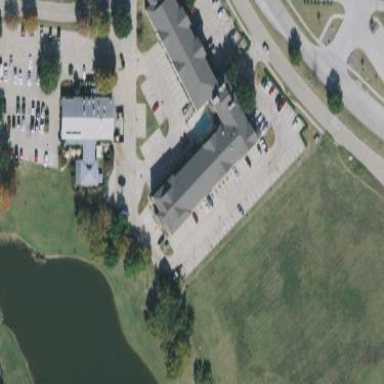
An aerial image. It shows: Hotel building.